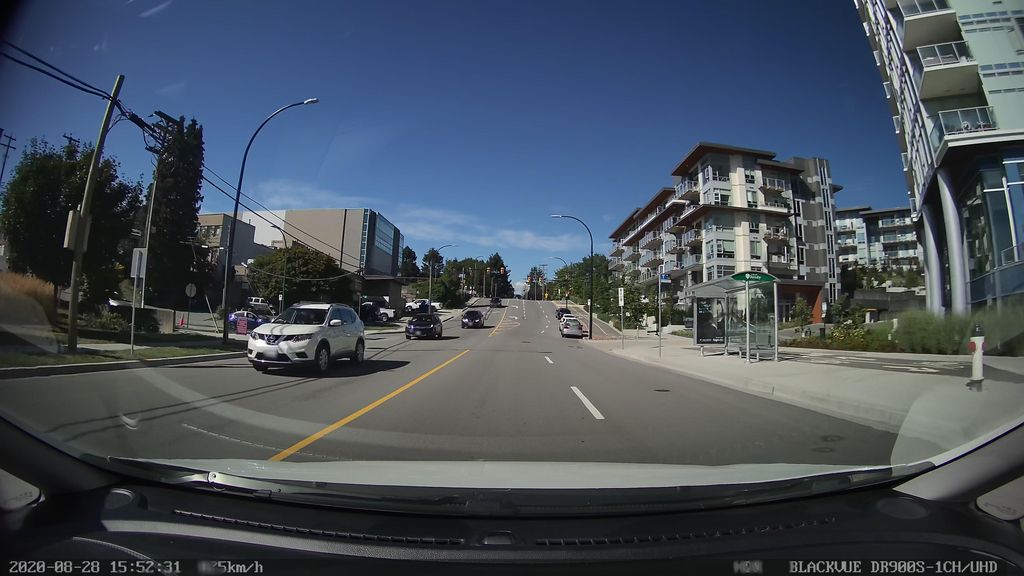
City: vancouver